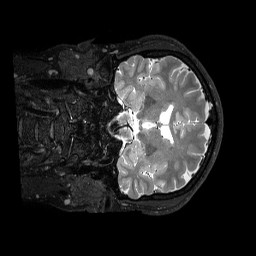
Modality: T2w
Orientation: coronal